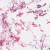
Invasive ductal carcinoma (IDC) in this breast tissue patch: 0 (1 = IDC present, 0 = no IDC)